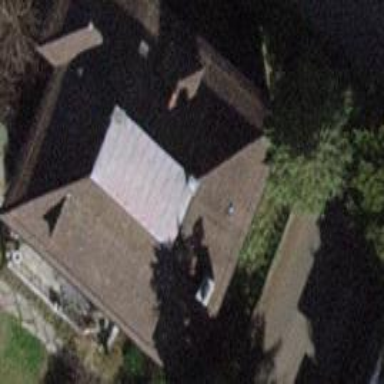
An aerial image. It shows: Detached building with hipped roof shape.